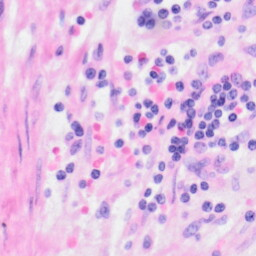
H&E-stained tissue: Kidney